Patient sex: M
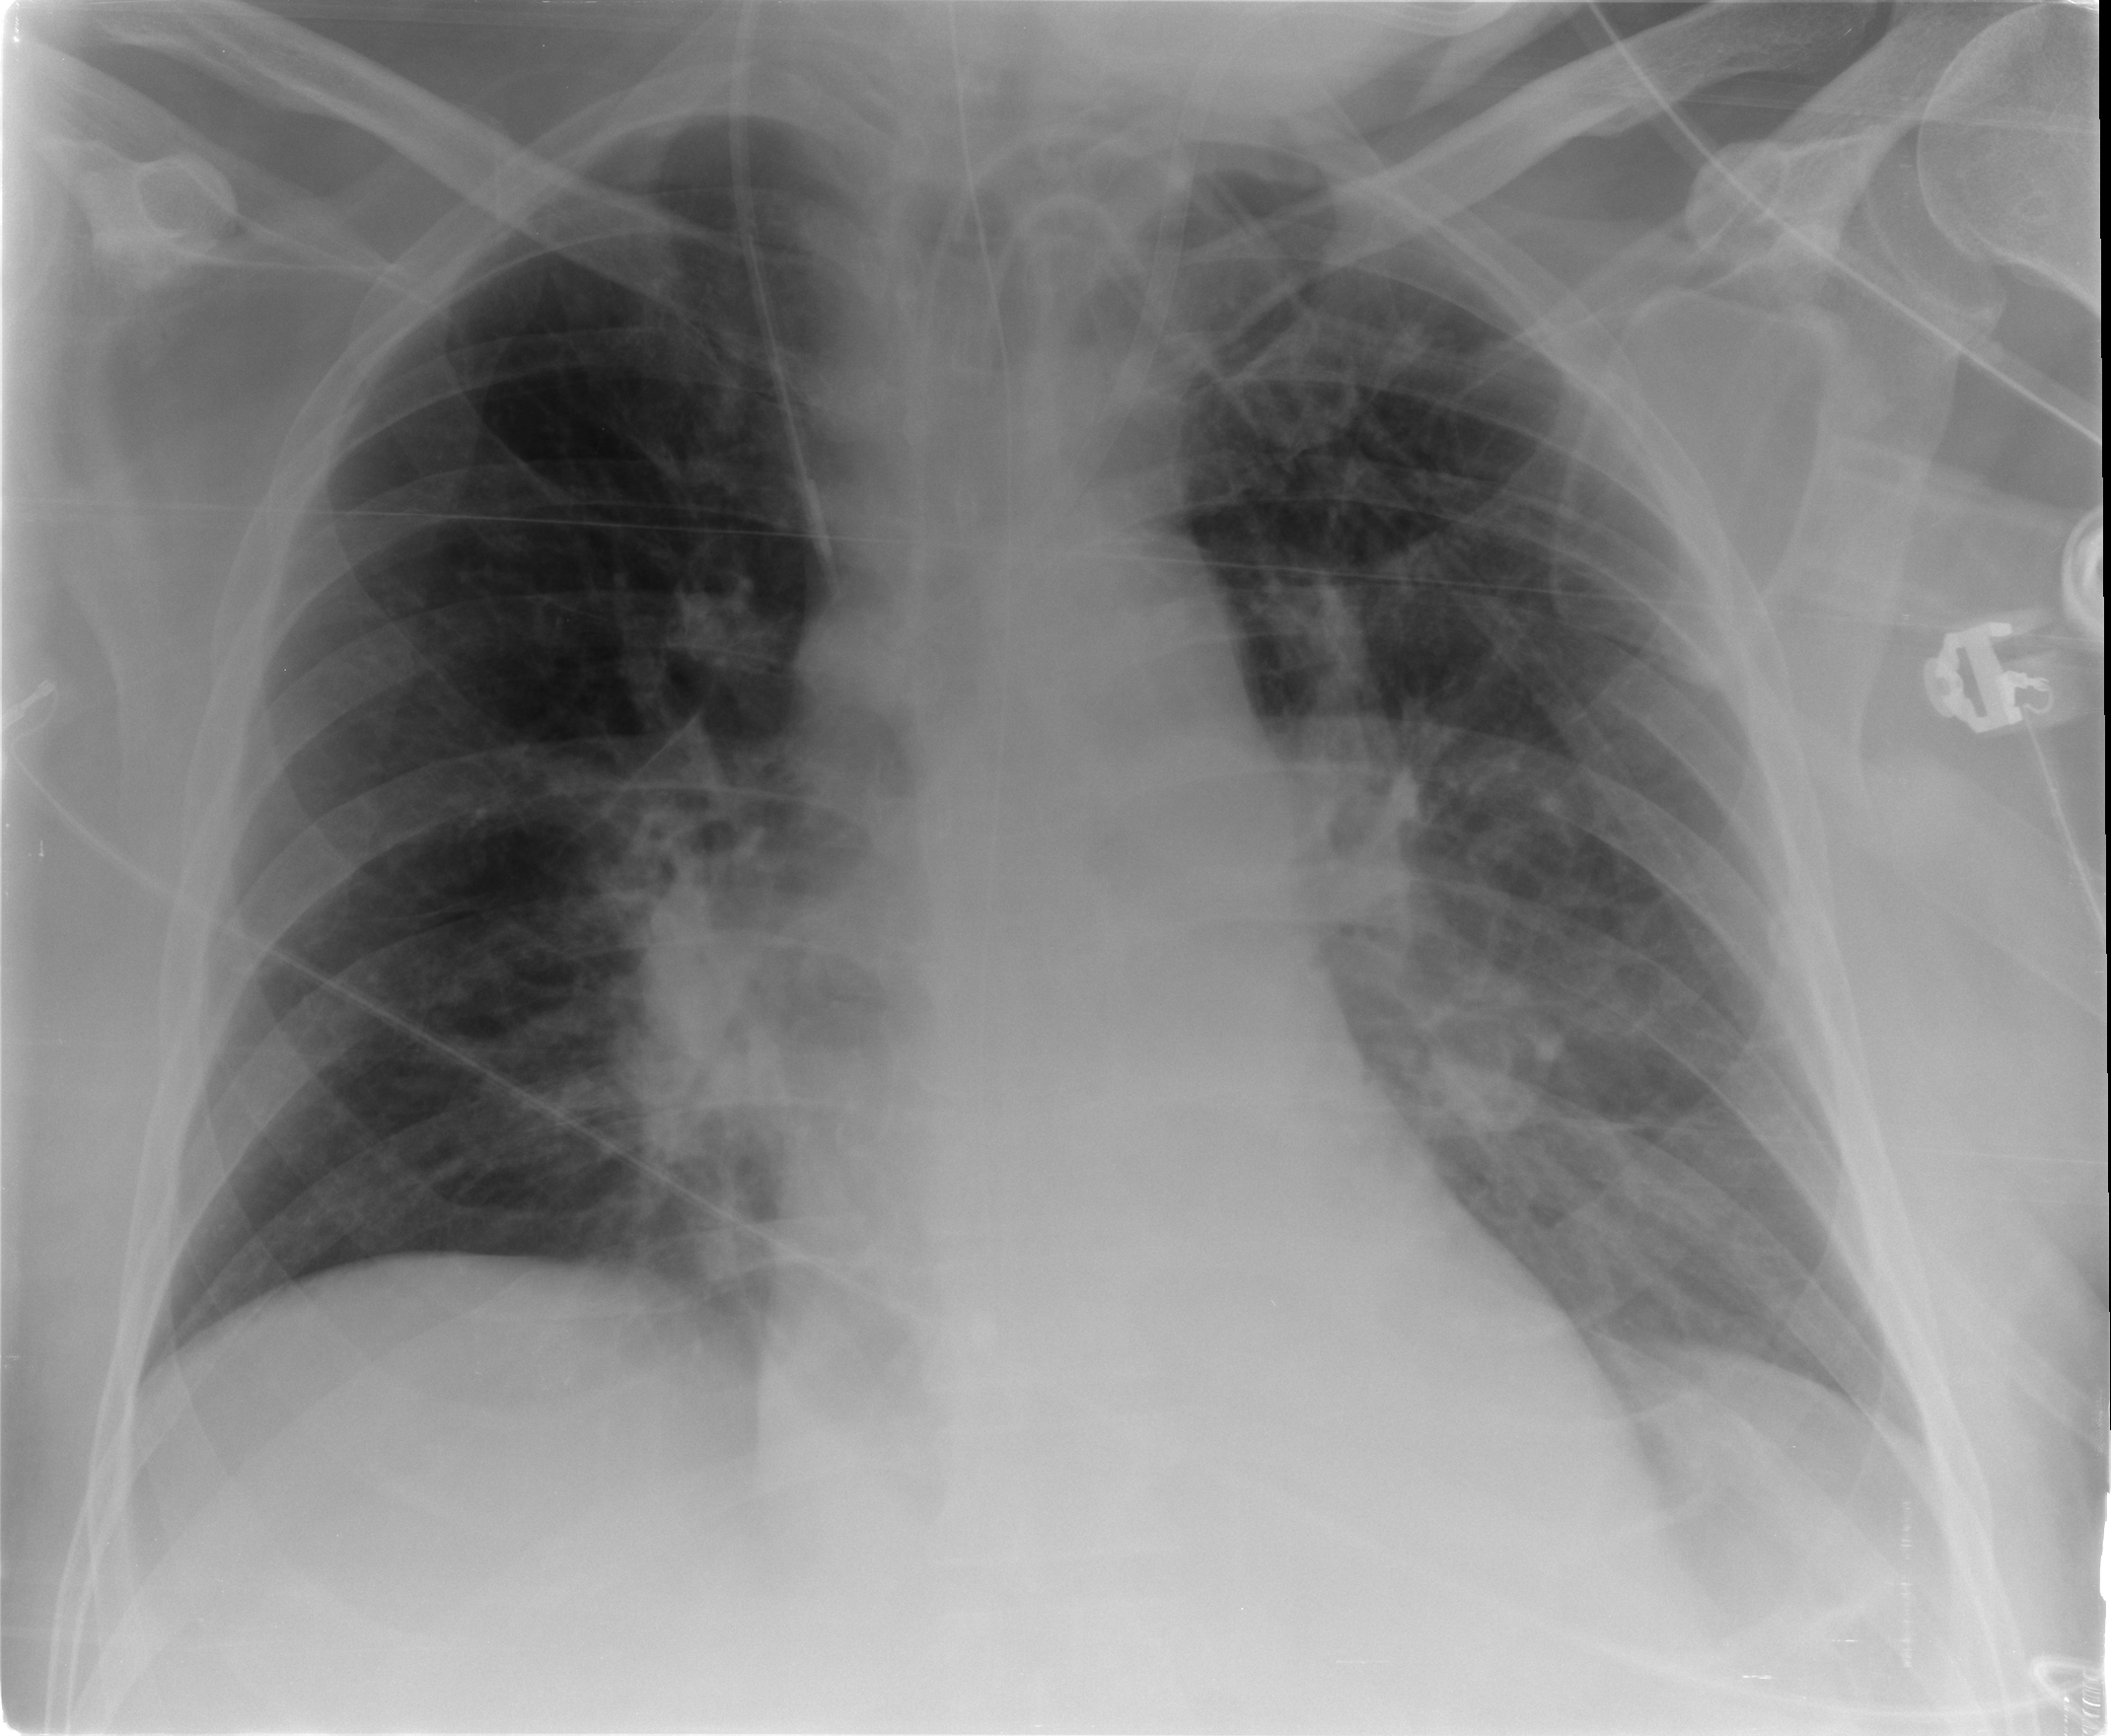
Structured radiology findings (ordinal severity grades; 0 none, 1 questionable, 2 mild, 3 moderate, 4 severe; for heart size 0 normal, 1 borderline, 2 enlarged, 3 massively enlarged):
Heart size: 0
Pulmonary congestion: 1
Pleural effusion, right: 0
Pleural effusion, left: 1
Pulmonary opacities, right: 0
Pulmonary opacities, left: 2
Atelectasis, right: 0
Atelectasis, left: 2